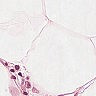
Metastatic tissue present: no